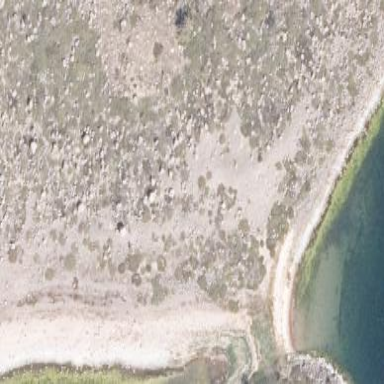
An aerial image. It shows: Sandy area in nature.